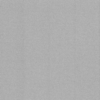
Label: dusty